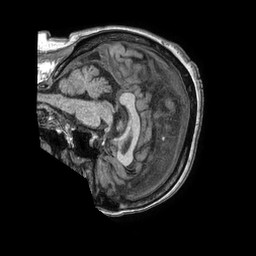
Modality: T1w
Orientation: sagittal
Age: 70
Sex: female
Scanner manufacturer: philips
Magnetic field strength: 1.5 T
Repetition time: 0.007553 s
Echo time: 0.003435 s